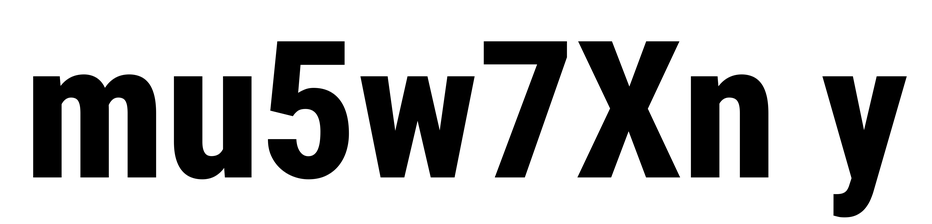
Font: Roboto_Condensed_ExtraBold